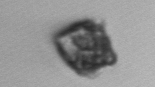
Label: Kryptoperidinium_triquetrum